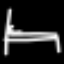
Label: bed